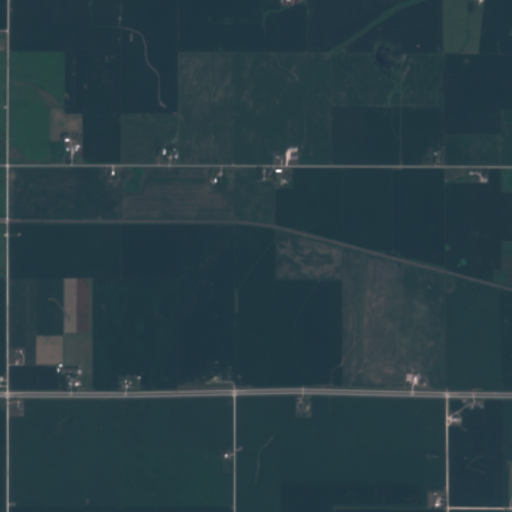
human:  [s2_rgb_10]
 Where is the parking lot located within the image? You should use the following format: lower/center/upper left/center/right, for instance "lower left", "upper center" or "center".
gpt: The parking lot is located in the upper left of the image.
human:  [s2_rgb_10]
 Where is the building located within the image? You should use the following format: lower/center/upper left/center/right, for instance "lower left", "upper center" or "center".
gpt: There is no building in the image.